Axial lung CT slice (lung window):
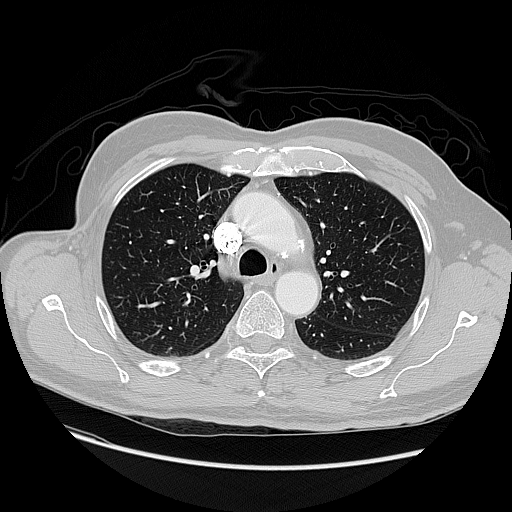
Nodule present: no